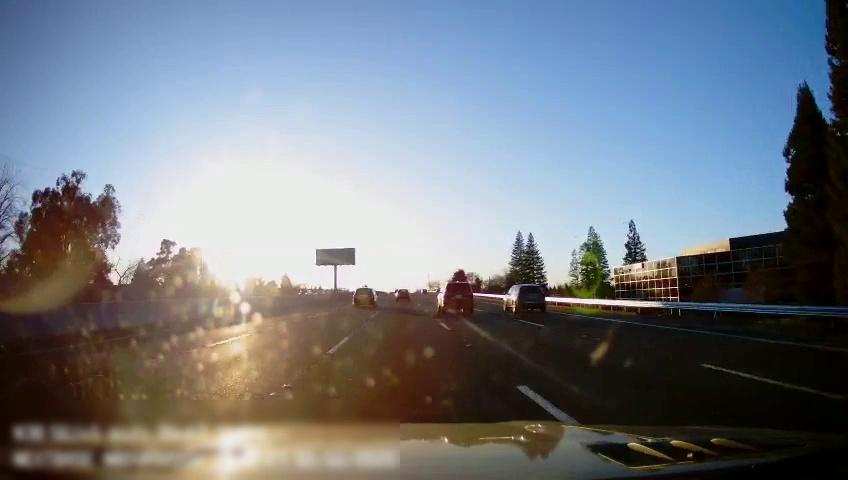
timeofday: Day
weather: Sunny
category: Drivable Space
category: Vehicles | SUV
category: Vehicles | SUV
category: Vehicles | Car
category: Vehicles | SUV
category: Lanes | Alternate Lane
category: Lanes | Alternate Lane
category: Lanes | Current Lane
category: Lanes | Current Lane
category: Lanes | Alternate Lane
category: Lanes | Alternate Lane
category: Traffic | Signs